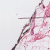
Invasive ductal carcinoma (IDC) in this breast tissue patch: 0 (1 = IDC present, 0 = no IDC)